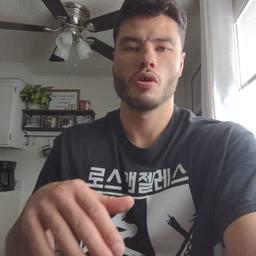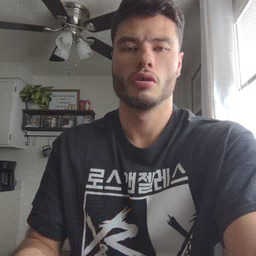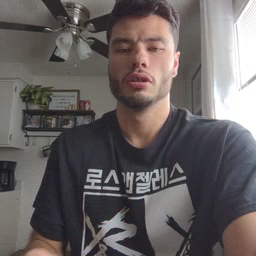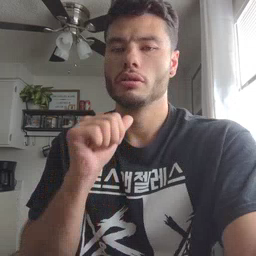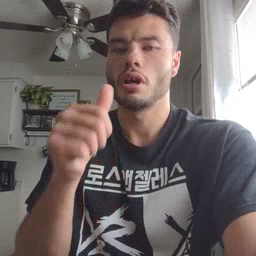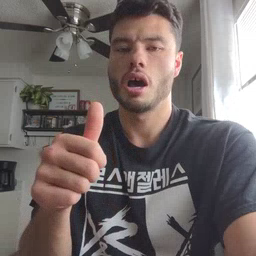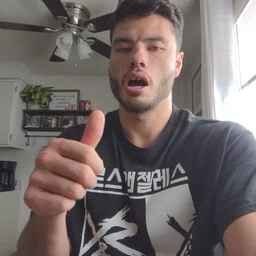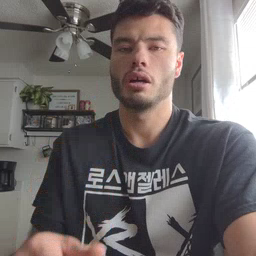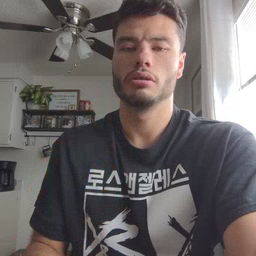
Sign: not